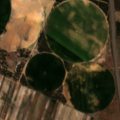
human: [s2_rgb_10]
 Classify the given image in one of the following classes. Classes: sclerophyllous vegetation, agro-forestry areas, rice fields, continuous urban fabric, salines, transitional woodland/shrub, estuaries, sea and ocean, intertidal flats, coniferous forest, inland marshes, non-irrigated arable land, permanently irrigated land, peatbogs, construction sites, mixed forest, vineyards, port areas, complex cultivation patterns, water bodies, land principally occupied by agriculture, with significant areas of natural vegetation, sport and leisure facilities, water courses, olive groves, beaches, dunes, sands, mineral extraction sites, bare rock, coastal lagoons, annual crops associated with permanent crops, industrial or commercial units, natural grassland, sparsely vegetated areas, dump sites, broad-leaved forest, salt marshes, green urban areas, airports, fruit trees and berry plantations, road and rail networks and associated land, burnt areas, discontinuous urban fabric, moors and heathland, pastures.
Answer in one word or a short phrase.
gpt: permanently irrigated land, vineyards, coniferous forest, transitional woodland/shrub